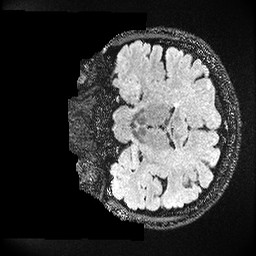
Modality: FLAIR
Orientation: coronal
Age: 30
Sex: male
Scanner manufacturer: ge
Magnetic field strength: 3 T
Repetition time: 4.802 s
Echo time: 0.1159 s